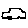
Label: car